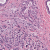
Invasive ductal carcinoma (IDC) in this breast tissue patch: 1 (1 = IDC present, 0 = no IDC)